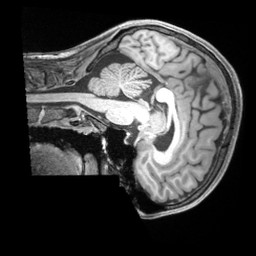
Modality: T1w
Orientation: sagittal
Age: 24
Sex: male
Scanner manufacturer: siemens
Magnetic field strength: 3 T
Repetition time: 2.2 s
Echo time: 0.00218 s